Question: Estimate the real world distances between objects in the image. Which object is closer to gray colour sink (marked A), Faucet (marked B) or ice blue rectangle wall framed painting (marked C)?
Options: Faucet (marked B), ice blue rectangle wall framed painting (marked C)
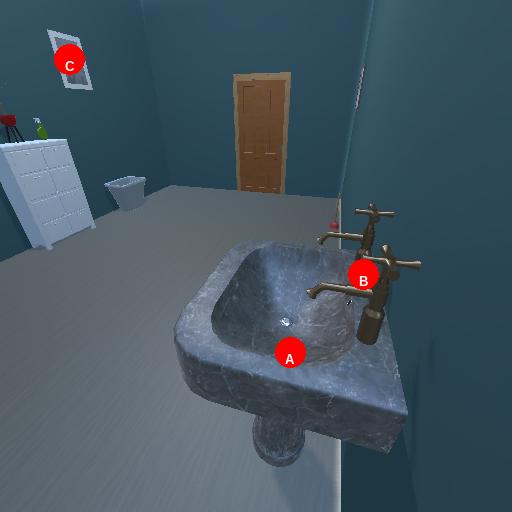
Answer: Faucet (marked B)